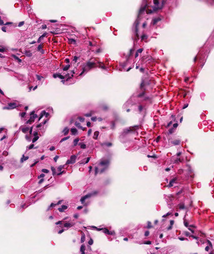
Tumor epithelial tissue: no
Tumor-associated stroma tissue: no
Normal tissue: yes